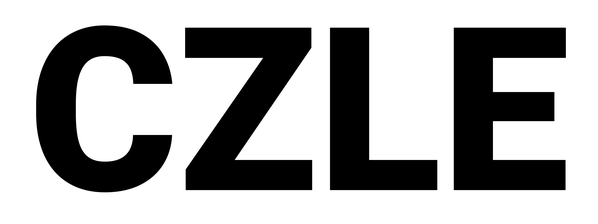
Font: Roboto_Black